Question: In a GTK# application, I am using a TreeView inside a ScrolledWindow, and try to find the position of an item inside the TreeStore to draw lines starting from that item in Cairo. For now, I am using a hard coded value for cell height, which works for few items, but when other font sizes are used or the item list gets longer, there is a visible offset. Is there a method to get the cell height of a TreeView, or another way to get the vertical position of an item in the TreeStore?
Here is the method, that I currently use:
'''
int GetYPositionForPort (TreeView tree, TreeStore store, Port selectedPort)
{
// Is there a way to get the cell height?
int cellHeight = 24;
// We start in the middle of the first Treeview item
int position = cellHeight / 2;
ScrolledWindow treeParent = tree.Parent as ScrolledWindow;
if (treeParent != null) {
position -= Convert.ToInt32 (treeParent.Vadjustment.Value);
}
TreeIter clientIter;
TreeIter portIter;
if (store.GetIterFirst (out clientIter)) {
do {
if (store.IterHasChild (clientIter)
&& tree.GetRowExpanded (store.GetPath (clientIter))) {
if (store.IterChildren (out portIter, clientIter)) {
do {
position += cellHeight;
} while (((Port)store.GetValue(portIter, 0) != selectedPort
|| (Client)store.GetValue(clientIter, 0) != selectedPort.Client)
&& store.IterNext(ref portIter));
}
}
//Necessary because the first Treeview item only counts as 1/2 cell height.
if (((Client)store.GetValue (clientIter, 0)) == selectedPort.Client) {
break;
}
position += cellHeight;
} while (store.IterNext(ref clientIter));
}
return position;
}
'''
You can see the error on the bottom of the screenshot where the lines are not aligned with the items in the TreeView:

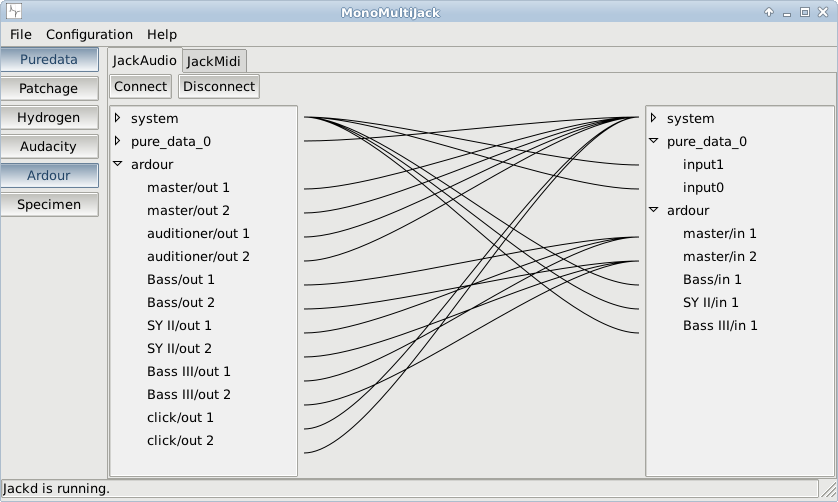
Answer: Reading the documentation, I have come up with the following ugly piece of code:
'''
int GetCellHeight (TreeView tree)
{
if (_cellHeight > 0) {
return _cellHeight;
}
int offsetX;
int offsetY;
int cellWidth;
Gdk.Rectangle rectangle = new Gdk.Rectangle ();
TreeViewColumn column = tree.GetColumn (0);
// Getting dimensions from TreeViewColumn
column.CellGetSize(rectangle, out offsetX, out offsetY,
out cellWidth, out _cellHeight);
// And now get padding from CellRenderer
CellRenderer renderer = column.CellRenderers[0];
_cellHeight += (int)renderer.Ypad;
return _cellHeight;
}
'''
This is what it looks like now: